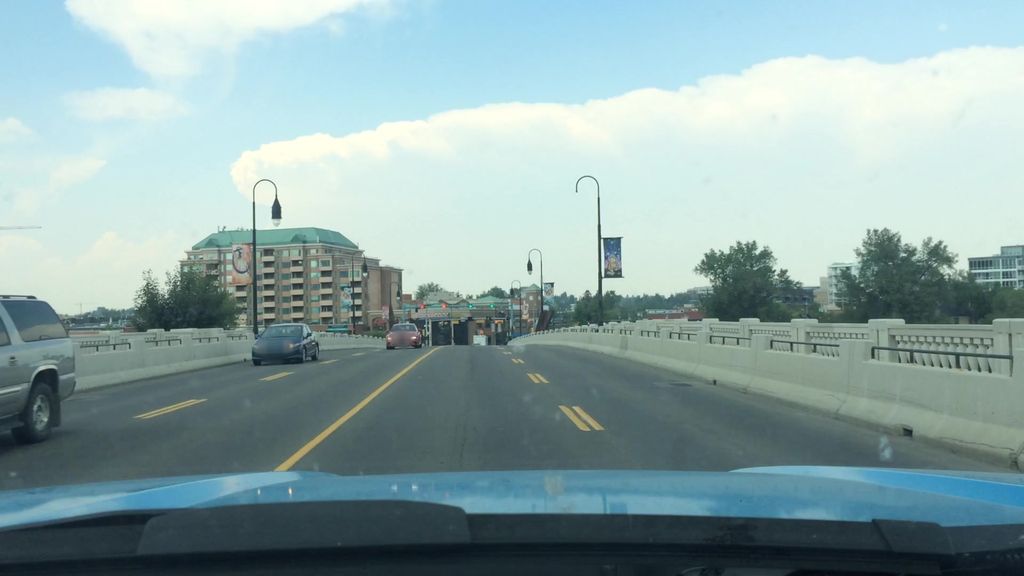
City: calgary